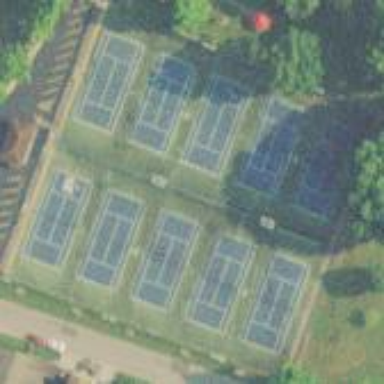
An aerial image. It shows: Tennis court on pitch designated for leisure land.